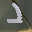
Label: 2